Question: I have setup a rule to run 'yuno' on anything with "Test1" as the subject (I restarted after setting this up):

My code looks like this:
'''
Sub yuno(ByRef mymail As MailItem)
mymail.MarkAsTask olMarkToday
mymail.TaskDueDate = Now
mymail.ReminderSet = True
Debug.Print "Y U NO?"
End Sub
'''
"Y U NO" prints on receipt of an email with "Test1" as the subject, but it does not receive the little red flag in Outlook. <URL> But it appears that the problem is in running it as a rule.
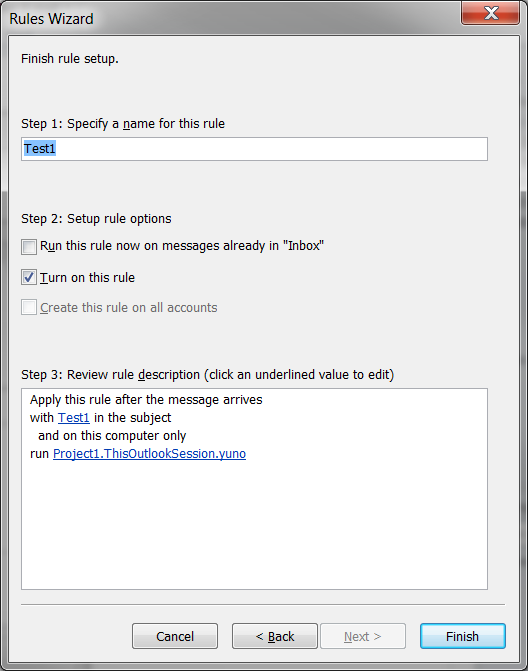
Answer: I suggest there is a missing
'''
mymail.Save
'''